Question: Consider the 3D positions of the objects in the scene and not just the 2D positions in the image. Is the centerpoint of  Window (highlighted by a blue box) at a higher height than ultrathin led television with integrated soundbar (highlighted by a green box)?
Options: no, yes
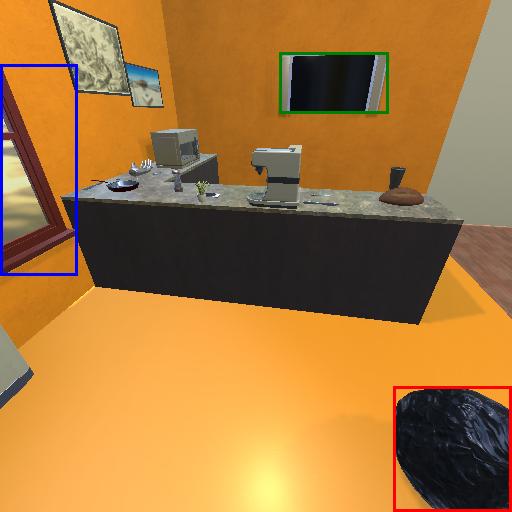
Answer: no